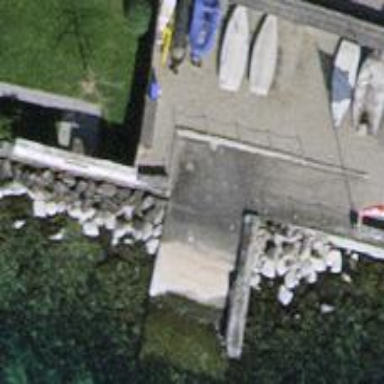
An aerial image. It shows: Slipway on leisure land.